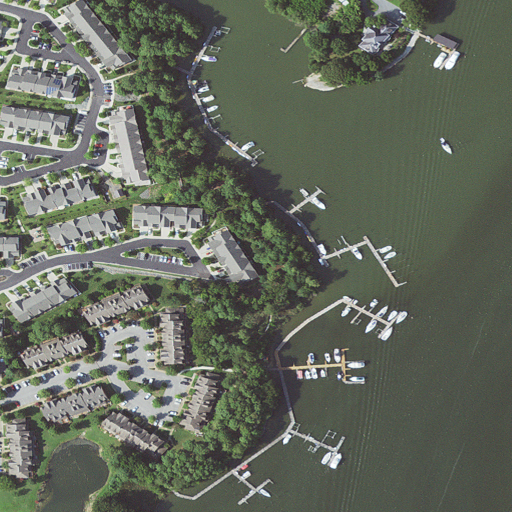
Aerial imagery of cape in Maryland named Pancake Point containing open water, medium intensity development, herbaceous wetlands, low intensity development, high intensity development, woody wetlands, mixed forest, open development, and evergreen forest